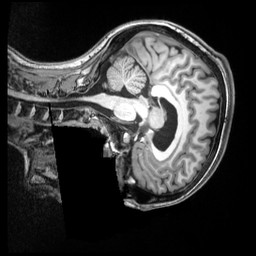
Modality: T1w
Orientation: sagittal
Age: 21
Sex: female